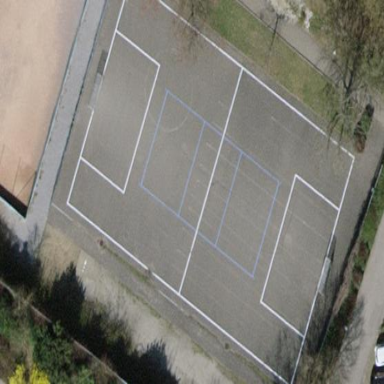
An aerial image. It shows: Soccer pitch with asphalt surface.